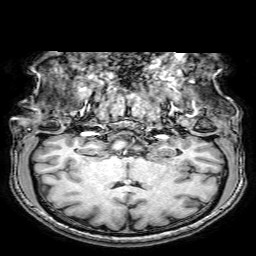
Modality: T1w
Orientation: sagittal
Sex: female
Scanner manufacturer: philips
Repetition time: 0.008179 s
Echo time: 0.00378 s